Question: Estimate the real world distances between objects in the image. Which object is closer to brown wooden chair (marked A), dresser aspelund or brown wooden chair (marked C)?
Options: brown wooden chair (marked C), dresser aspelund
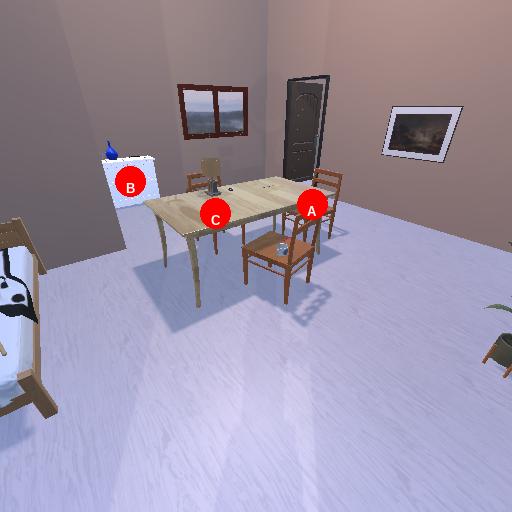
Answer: brown wooden chair (marked C)